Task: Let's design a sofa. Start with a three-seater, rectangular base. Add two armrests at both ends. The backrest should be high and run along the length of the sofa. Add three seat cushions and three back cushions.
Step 449:
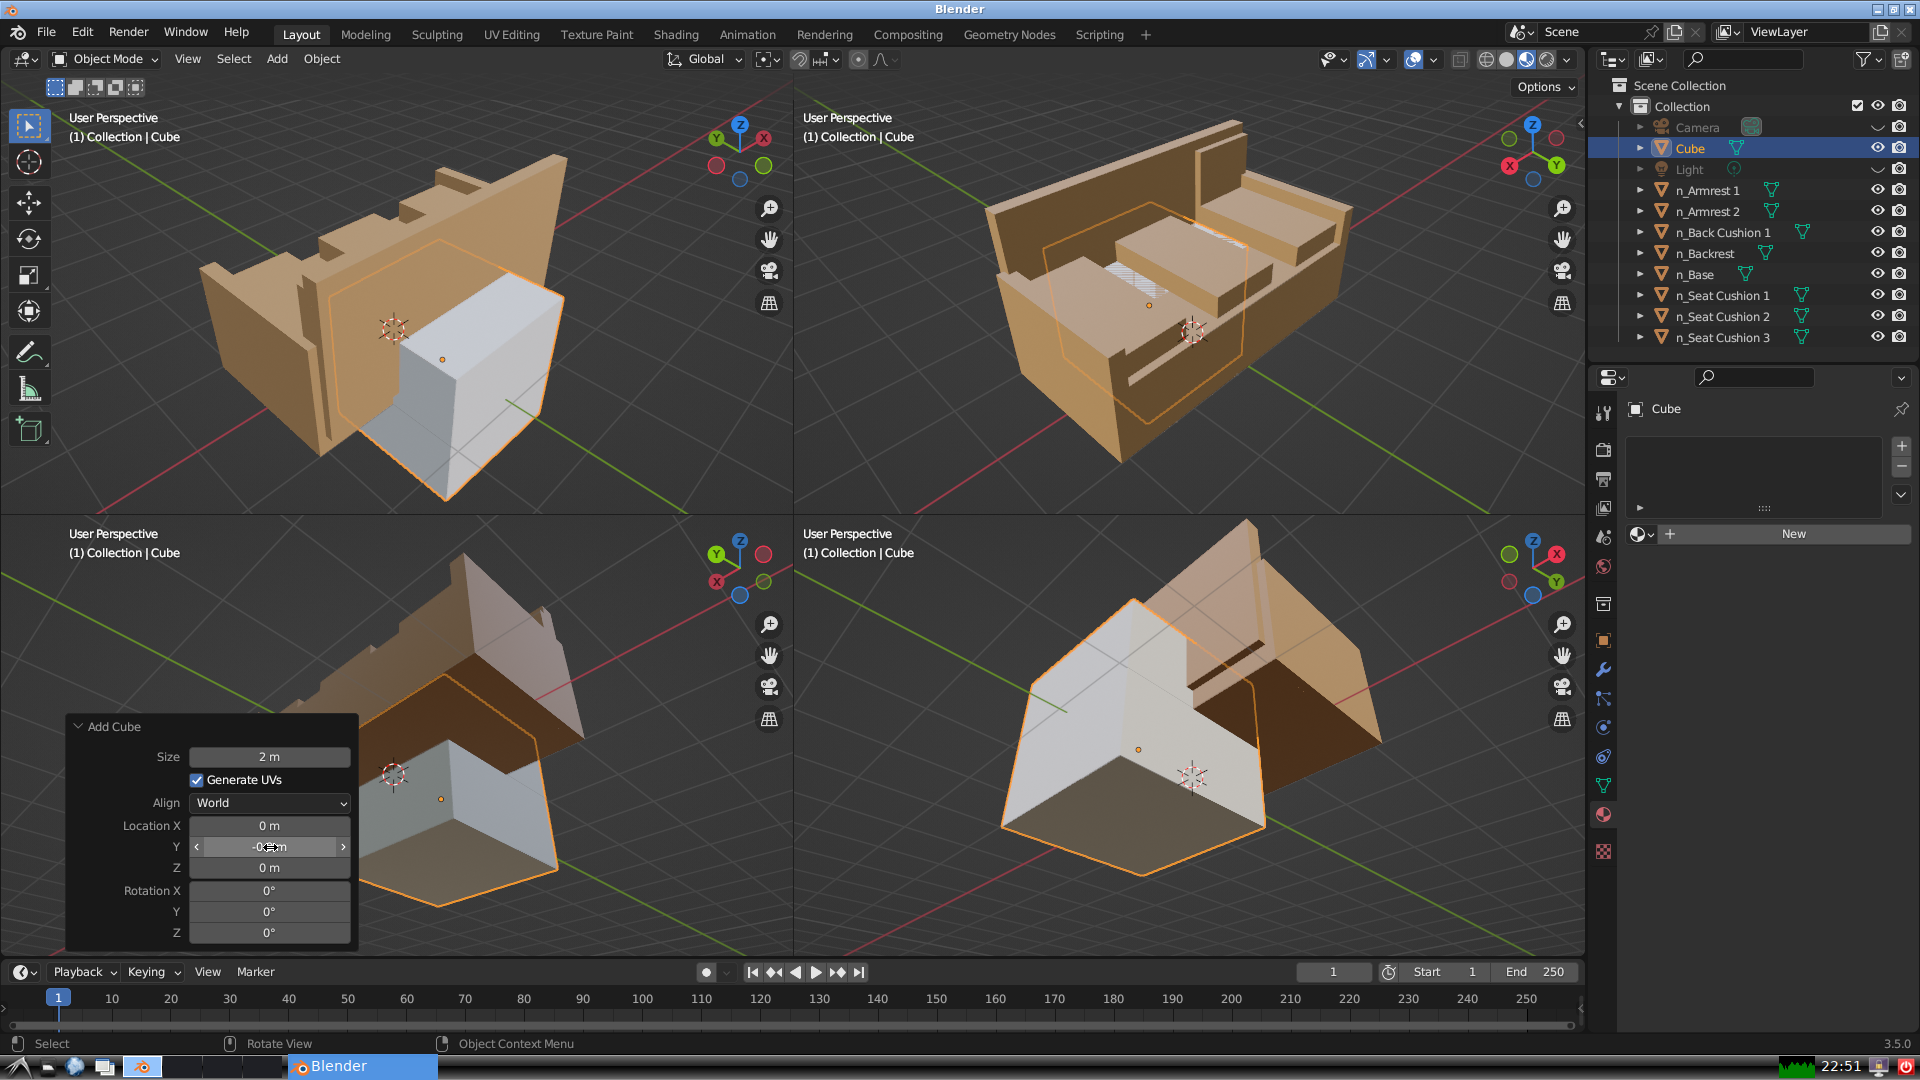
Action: {"mouse_move": [270, 867]}